Question: Iam having a calendar with structure as follows.
'''
<td class="fc-day fc-mon fc-widget-content fc-future fc-first" data-date="2014-05-12"></td>
<td class="fc-day fc-tue fc-widget-content fc-future" data-date="2014-05-13"></td>
<td class="fc-day fc-wed fc-widget-content fc-future" data-date="2014-05-14"></td>
'''
and i dynamically add contents to the 'innerHTML' of the 'td'.Below is the code to insert a value in the td.
The function 'appendinnerhtml()' below is used to append the innerhtml of the td. I want append to work on td only before the data-date.
'''
function appendinnerhtml(newtitle,newdays)
{
var specl=newtitle.split("@");
var newres=specl[0]+'<br />'+specl[1]+'<br />';
var Newspltdays=newdays.split(",");
for (var c=0;c<Newspltdays.length;c++)
{
$('.fc-day').css('height', 144+'px');
var items = newres,
divs = document.querySelectorAll('td.fc-'+Newspltdays[c]);
[].slice.call(divs).forEach(function (div) {
div.innerHTML = div.innerHTML + items;
});
}
}
'''
It is working fine. But my if i passed a 'innerHTML' to 'fc-tue' , it applies to all tuesdays of every month. I want this to show only upto a particular date.

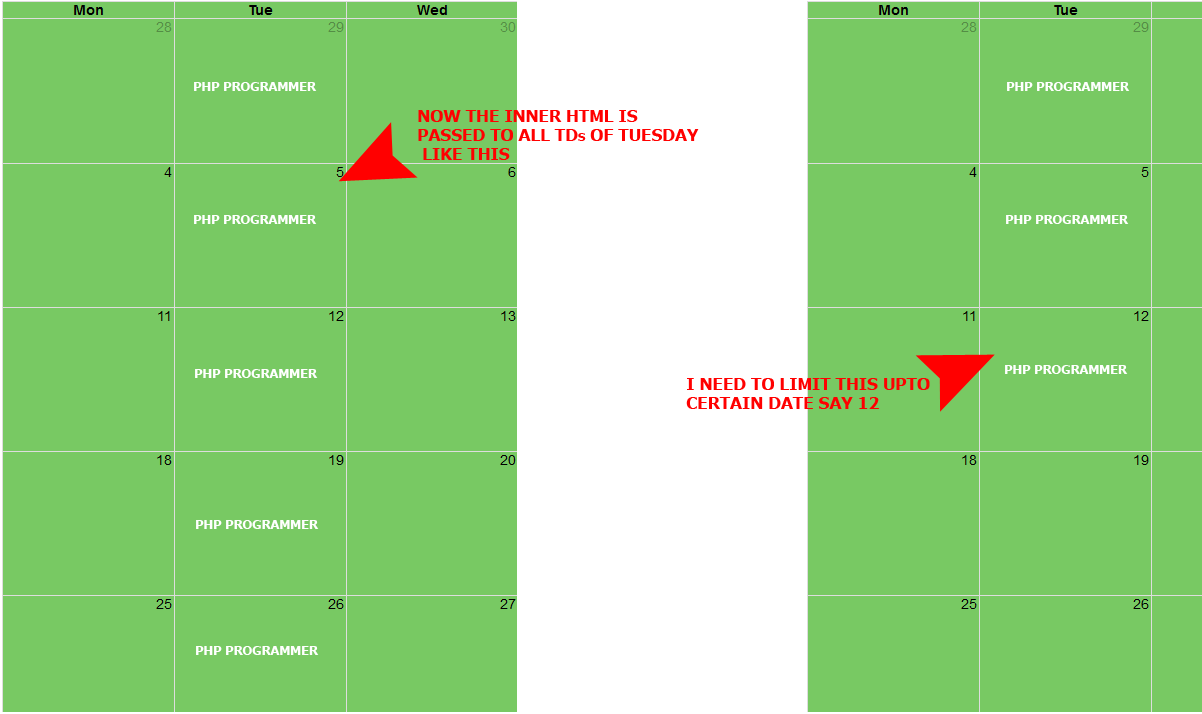
Answer: Traverse through the table.Check whether the date is right place to append. If so append your item.Check this below code
'''
$('.fc-border-separate tr').each(function () {
$(this).find('td').each(function () {
var eachday=$(this).attr("data-date"); //here you will get date on each td
var d1 = Date.parse(eachday);
var d2 = new Date("2014-05-09");
if(d1 <= d2)
{
$(this).append(items); //here you can append your item to td
});
}
}); //traversing through td ends here
}); //traversing through tr ends here
'''